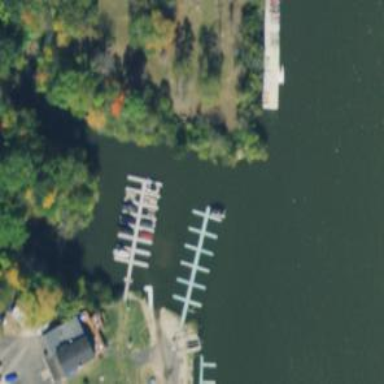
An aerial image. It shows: Dock by the waterway.